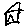
Label: house